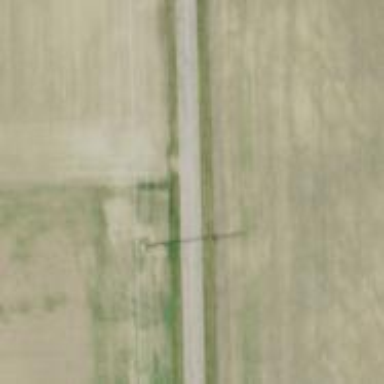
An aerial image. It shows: Power pole.